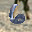
Label: 6